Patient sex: M
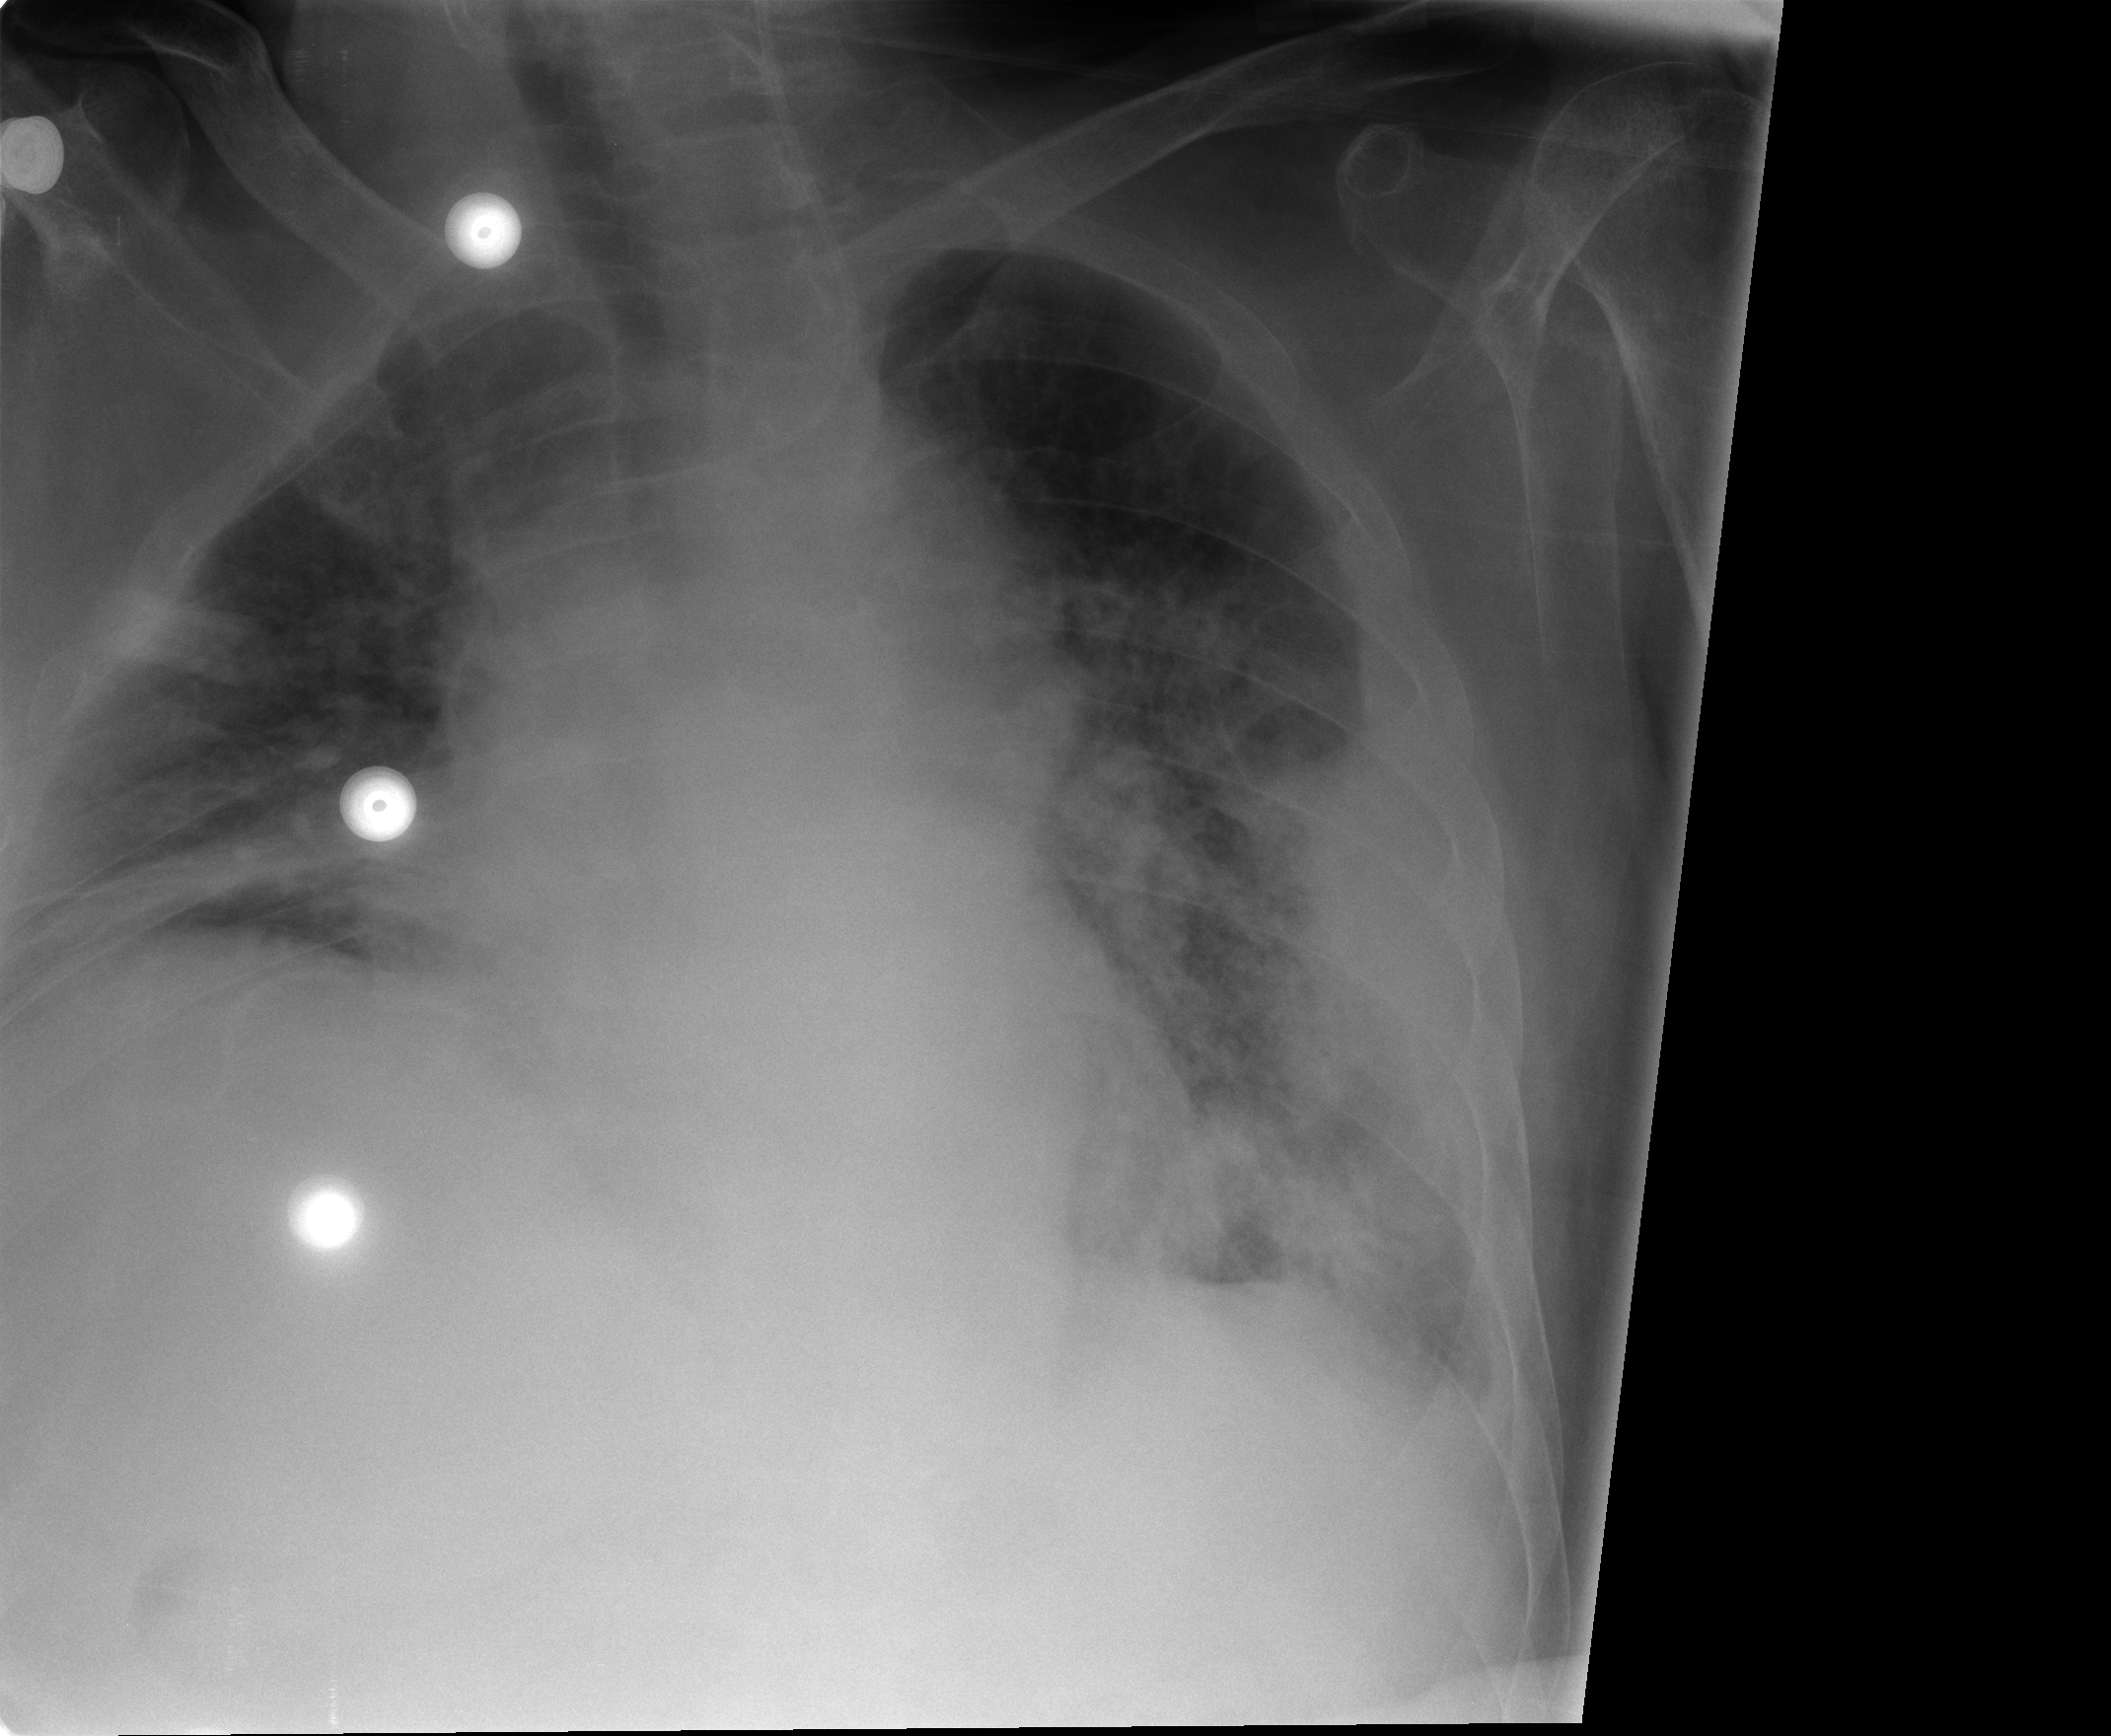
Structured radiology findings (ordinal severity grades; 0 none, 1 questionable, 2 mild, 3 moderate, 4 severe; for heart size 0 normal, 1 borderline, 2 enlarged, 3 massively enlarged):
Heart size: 1
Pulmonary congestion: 2
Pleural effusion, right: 2
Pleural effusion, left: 2
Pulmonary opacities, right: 2
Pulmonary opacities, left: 3
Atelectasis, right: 2
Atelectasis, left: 2